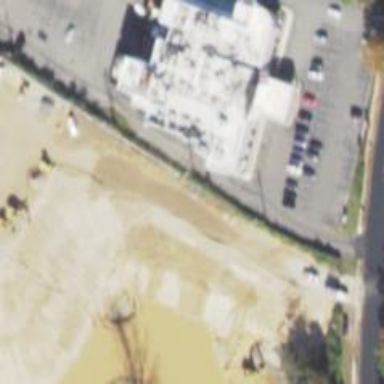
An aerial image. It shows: Casino building.